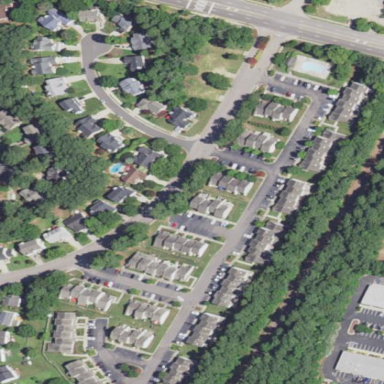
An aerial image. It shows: Residential neighbourhood.